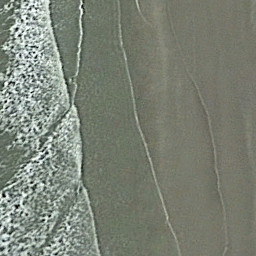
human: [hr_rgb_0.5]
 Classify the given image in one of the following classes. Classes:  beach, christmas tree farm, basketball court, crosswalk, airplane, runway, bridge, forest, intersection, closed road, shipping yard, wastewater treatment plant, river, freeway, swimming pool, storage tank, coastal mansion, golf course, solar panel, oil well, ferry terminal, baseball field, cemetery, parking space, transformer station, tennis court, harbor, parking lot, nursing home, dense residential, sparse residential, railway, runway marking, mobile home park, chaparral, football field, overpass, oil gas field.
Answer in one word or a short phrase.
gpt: beach